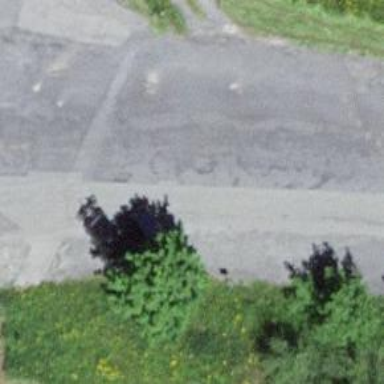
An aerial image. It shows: Parking area with parallel orientation. The surface of the parking area is asphalt.